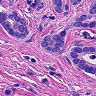
Metastatic tissue present: yes